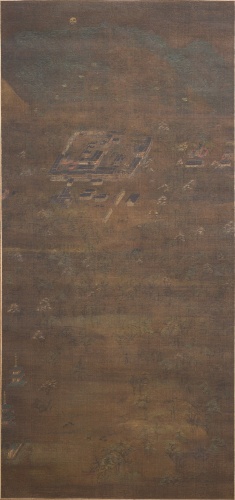
Title: 春日宮曼荼羅図|Kasuga Mandala
Date: 13th century
Object type: Hanging scroll
Classification: Paintings
Medium: Hanging scroll; ink, color, and gold on silk
Culture: Japan
Period: Kamakura period (1185–1333)
Dimensions: Image: 35 1/2 × 16 3/4 in. (90.2 × 42.5 cm)
Overall with mounting: 63 1/2 × 23 1/8 in. (161.3 × 58.7 cm)
Overall with knobs: 63 1/2 × 25 1/2 in. (161.3 × 64.8 cm)
Department: Asian Art
Credit line: Gift of Takemitsu Oba, 1993
Accession year: 1993
Repository: Metropolitan Museum of Art, New York, NY
Tags: Temples